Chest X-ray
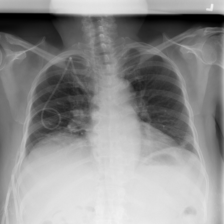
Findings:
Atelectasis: positive
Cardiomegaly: negative
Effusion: negative
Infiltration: negative
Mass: negative
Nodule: negative
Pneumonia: negative
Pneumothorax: negative
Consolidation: negative
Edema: negative
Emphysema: negative
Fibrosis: negative
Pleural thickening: negative
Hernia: negative